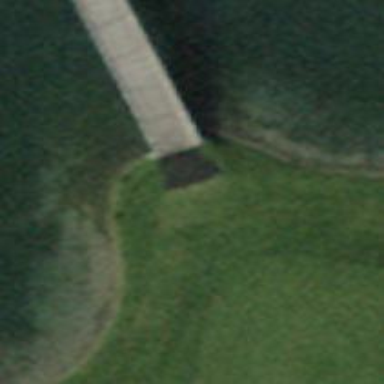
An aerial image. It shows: Designated golf cart service road on bridge.